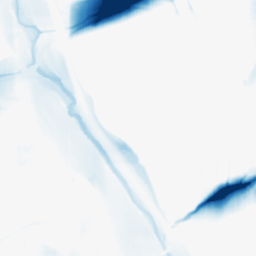
Category: morphological
Decomposition family: morphological_square
Decomposition parameters: operation: closing
size: 50
Upsampling method: linear_exact
Upsampling parameters: scale: 4
Upsampling scale: 4